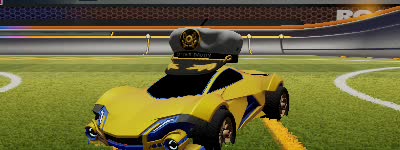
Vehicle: werewolf